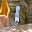
Label: 1